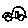
Label: car